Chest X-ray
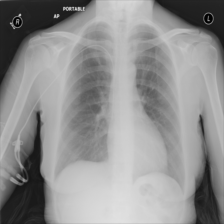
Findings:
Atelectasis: negative
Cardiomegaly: negative
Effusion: negative
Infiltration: negative
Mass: negative
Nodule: negative
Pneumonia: negative
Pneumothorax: negative
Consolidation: negative
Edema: negative
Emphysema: negative
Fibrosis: negative
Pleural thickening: negative
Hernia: negative